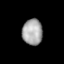
Tissue: lung
Cell type: Myeloid cells
Senescence score: 0.6306
Nuclear area (px): 511
Mean DAPI intensity: 166.329